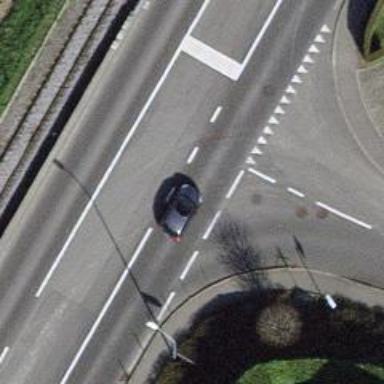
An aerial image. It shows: Primary highway with sidewalk on the left.